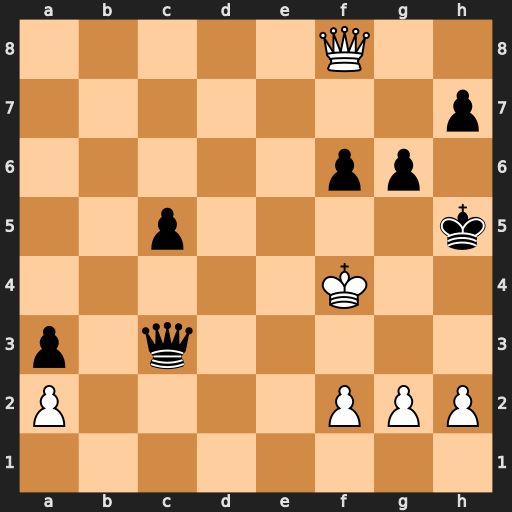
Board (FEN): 5Q2/7p/5pp1/2p4k/5K2/p1q5/P4PPP/8
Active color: w
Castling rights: -
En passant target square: -
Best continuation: g4+ Kh4 Qh6#